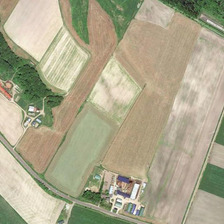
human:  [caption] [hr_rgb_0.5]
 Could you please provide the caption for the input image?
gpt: the farmland is very beautiful .

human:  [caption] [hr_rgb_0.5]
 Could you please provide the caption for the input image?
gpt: many pieces of farmlands are together .

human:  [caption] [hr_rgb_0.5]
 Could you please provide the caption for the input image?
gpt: the farmland is very beautiful .

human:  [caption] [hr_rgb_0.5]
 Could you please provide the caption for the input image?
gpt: many pieces of farmlands are together .

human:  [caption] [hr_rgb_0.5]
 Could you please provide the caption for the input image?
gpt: many pieces of farmlands are together .